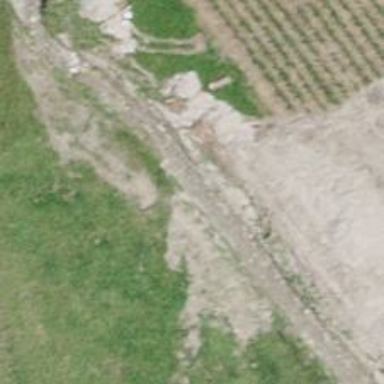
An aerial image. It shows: Drain that serves as waterway.